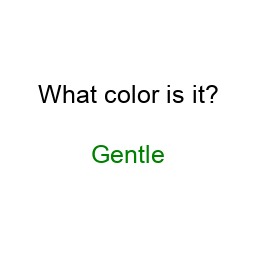
Color: green
Background color: white
Question text color: black